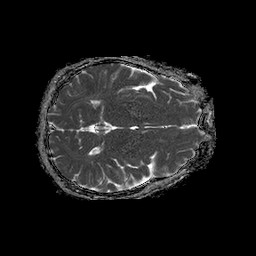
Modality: ADC
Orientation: axial
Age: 53
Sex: female
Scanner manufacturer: philips
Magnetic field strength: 1.5 T
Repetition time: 4.6 s
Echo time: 0.08941 s